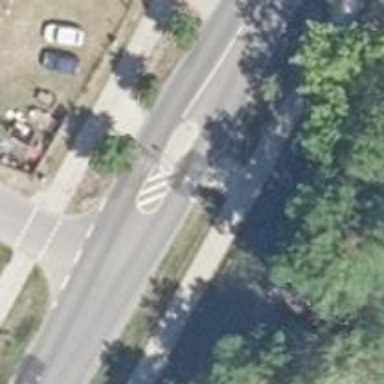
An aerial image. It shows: Marked crossing with pedestrian island.